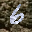
Label: 6